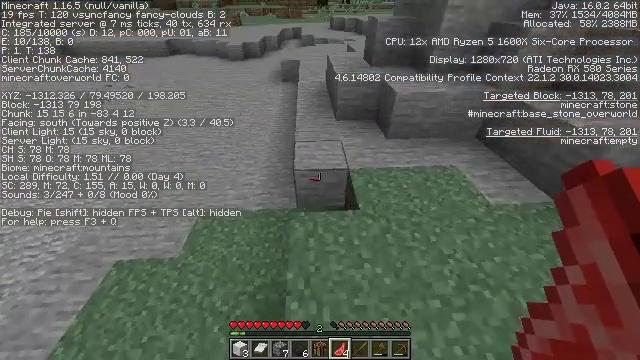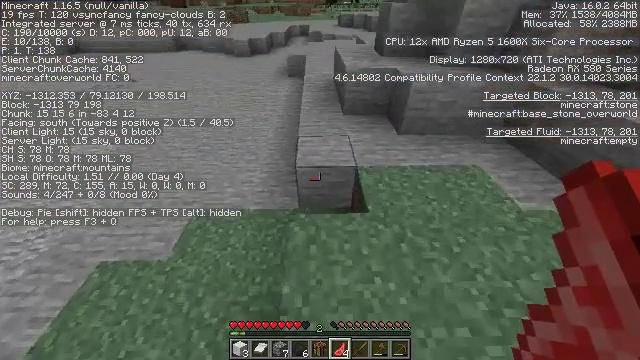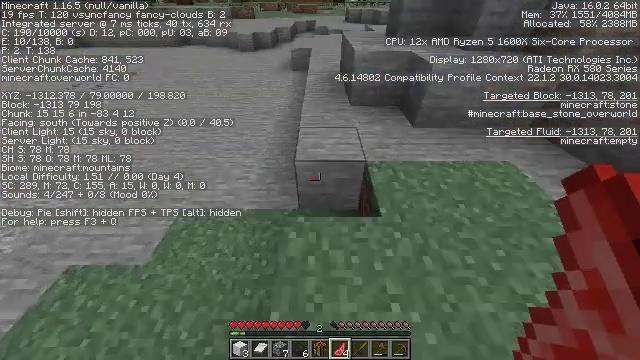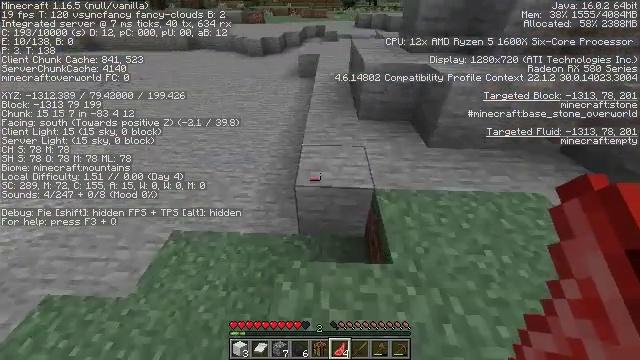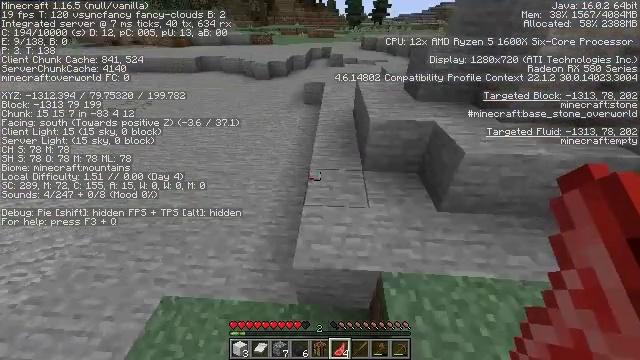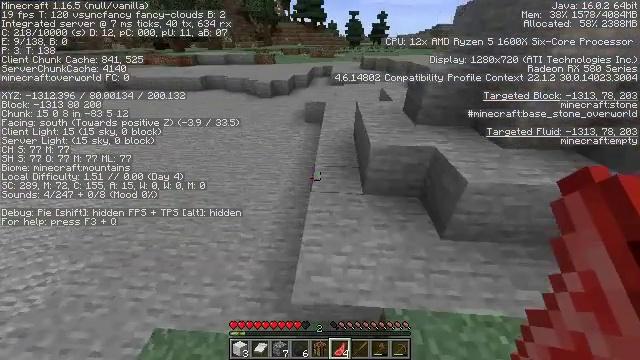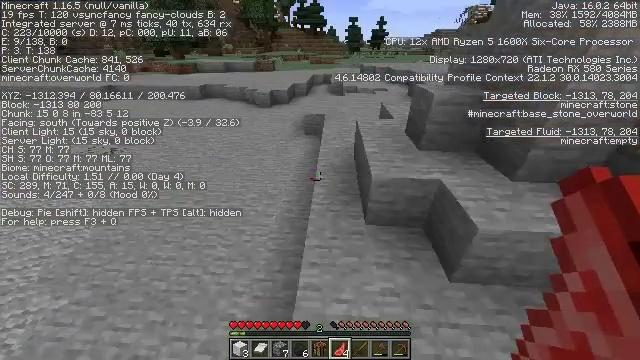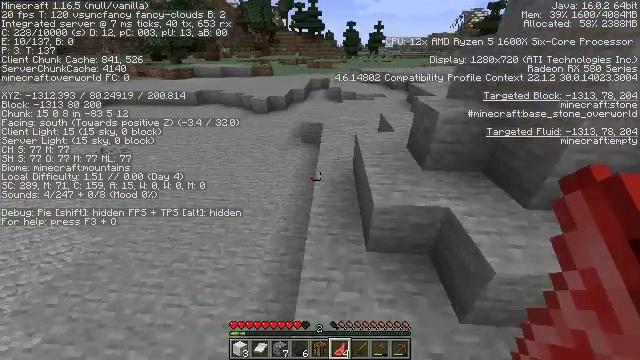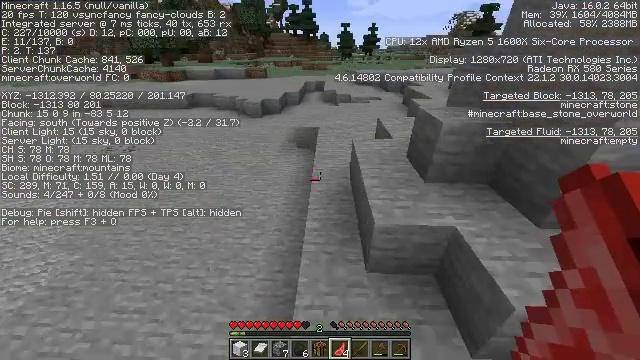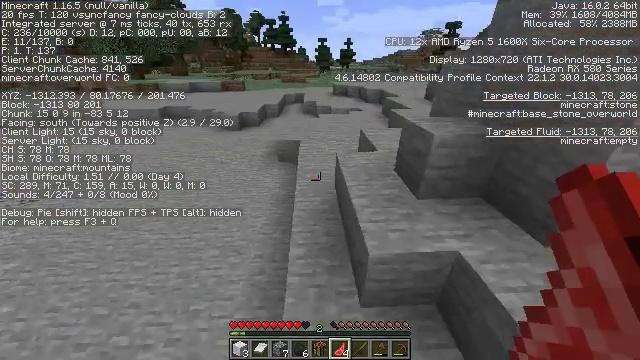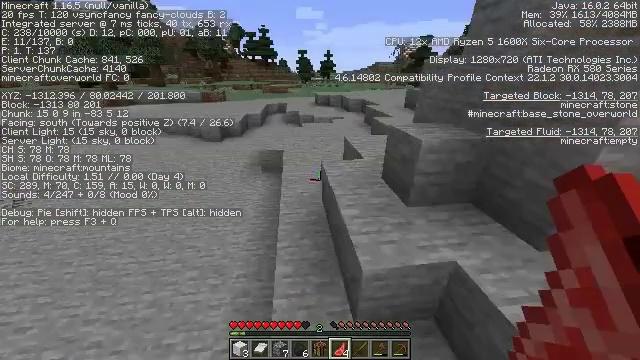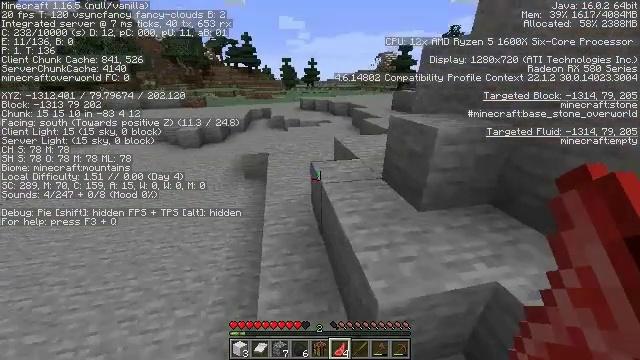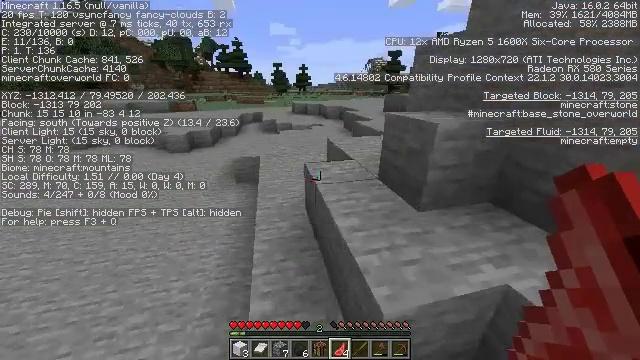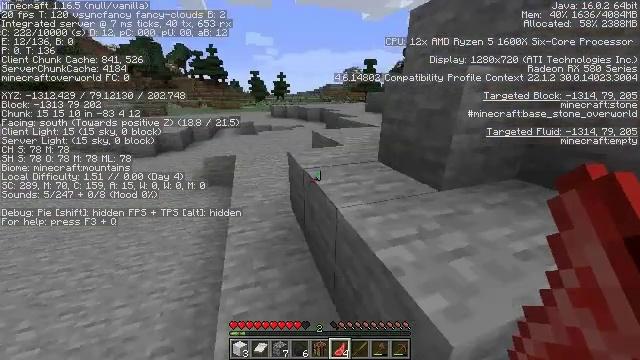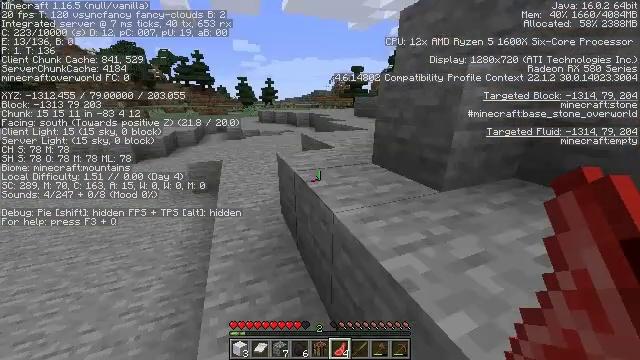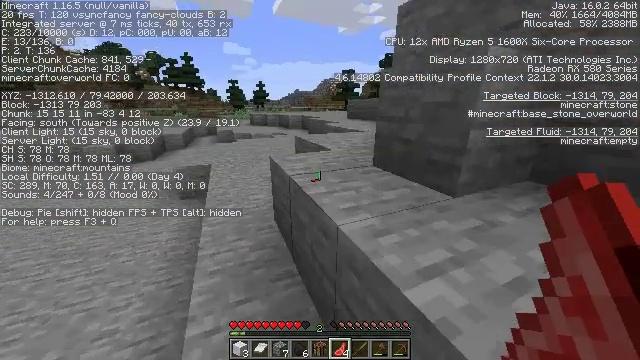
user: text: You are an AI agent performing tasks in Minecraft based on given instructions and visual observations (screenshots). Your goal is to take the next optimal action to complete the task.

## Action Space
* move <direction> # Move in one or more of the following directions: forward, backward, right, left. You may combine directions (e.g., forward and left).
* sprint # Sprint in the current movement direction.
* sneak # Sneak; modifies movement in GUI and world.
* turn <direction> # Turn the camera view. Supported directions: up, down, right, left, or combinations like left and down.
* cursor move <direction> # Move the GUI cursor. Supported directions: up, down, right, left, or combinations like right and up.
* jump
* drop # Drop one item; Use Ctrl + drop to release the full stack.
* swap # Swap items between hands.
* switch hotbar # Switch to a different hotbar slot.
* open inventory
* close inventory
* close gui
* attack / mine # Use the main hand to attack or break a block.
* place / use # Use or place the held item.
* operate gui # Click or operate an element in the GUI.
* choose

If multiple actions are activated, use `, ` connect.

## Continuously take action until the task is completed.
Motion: motion action
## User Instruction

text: Attack the oak trapdoor to recycle it.
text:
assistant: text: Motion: move forward, turn left, jump
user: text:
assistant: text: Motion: move forward, turn left, jump
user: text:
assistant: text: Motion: move forward, turn left, jump
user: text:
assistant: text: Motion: move forward, turn left and up, jump
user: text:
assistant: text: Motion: move forward, turn up, jump
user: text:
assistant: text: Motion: move forward, jump
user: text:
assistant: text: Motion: move forward, jump
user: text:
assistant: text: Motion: move forward, turn right, jump
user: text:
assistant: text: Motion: move forward, turn right and up, jump
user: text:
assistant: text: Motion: move forward, turn right and up, jump
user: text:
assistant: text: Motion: move forward, turn right and up, jump
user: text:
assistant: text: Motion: move forward, turn right and up
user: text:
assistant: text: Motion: move forward, turn right and up, jump
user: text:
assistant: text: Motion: move forward, turn right and up, jump
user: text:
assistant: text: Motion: move forward, turn right, jump
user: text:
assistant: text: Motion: move forward, jump
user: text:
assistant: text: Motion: move forward, jump
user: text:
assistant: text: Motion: move forward, jump
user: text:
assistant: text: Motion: move forward, jump
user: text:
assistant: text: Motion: move forward, jump
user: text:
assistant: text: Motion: move forward, jump
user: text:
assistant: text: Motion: move forward, turn right and up, jump
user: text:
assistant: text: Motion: move forward, turn right and up, jump
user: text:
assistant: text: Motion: move forward, turn right, jump
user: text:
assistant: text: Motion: move forward and move right, jump
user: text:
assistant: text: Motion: move forward and move right, jump
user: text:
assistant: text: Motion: move forward and move right, jump
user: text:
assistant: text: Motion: move forward and move right, jump
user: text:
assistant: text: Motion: move forward and move right, jump
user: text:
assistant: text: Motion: move forward and move right, jump